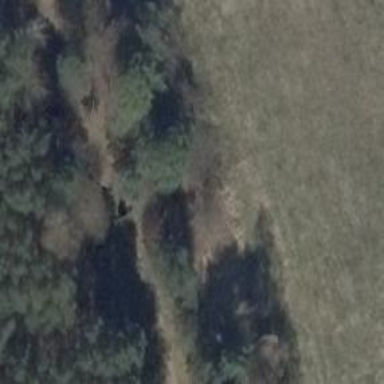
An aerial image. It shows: Hunting stand.